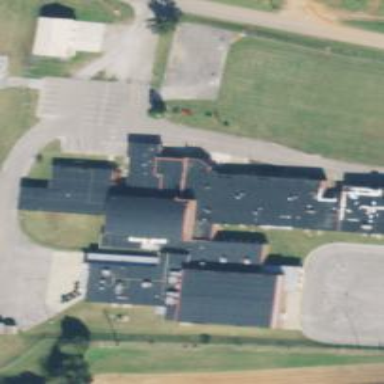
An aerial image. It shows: School building.